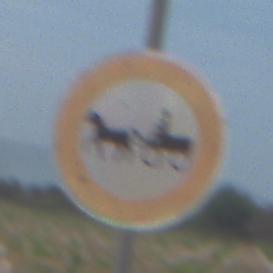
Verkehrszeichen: VerbotGespannfuhrwerke
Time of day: SunriseSunset
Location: Outdoor (Nature)
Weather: PartlyCloudy
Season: NotSpecified
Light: Natural